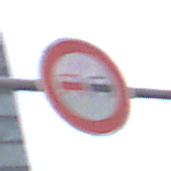
Verkehrszeichen: Ueberholverbot
Umgebung: Outdoor, Urban
Tageszeit: SunriseSunset
Wetter: PartlyCloudy
Licht: Natural
Jahreszeit: NotSpecified
Kontrast: LowContrast